Question: I am wondering if someone have done this already, to send me into right direction..
- -

This is the 2 dimensional structure. The red cells is prohibited to walk on, and there must be found optimal path from "start" to the "end". But 1st things 1st - i need to turn this 2 dimensional structure into a graph now :|
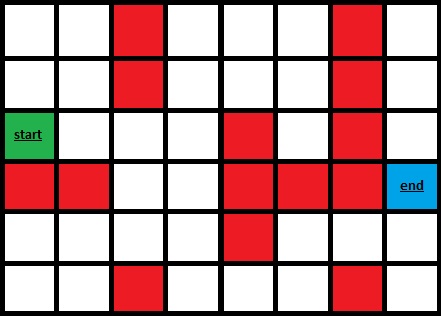
Answer: The way I see it, your 2D array is already a graph. A node of the graph is represented by a pair '(i, j)' and may have neighbor nodes such as '(i + 1, j)', '(i, j + 1)', etc. You can write a utility function for your array that hides these low-level neighbor definitions and skips the cells that are occupied.
---
The <URL> data structure contains this example for the construction of a graph:
'''
var graph = new de.polygonal.ds.Graph<String>();
var a = graph.addNode("a");
var b = graph.addNode("b");
var c = graph.addNode("c");
graph.addSingleArc(a, b, 1.0);
graph.addSingleArc(b, a, 1.0);
graph.addMutualArc(a, c, 1.0);
'''
Adjust the example to construct a 2D array that contains a node for each free '(i, j)' of the original 2D array. Then traverse the 2D array of nodes and call 'addMutualArc()' to connect adjacent nodes.